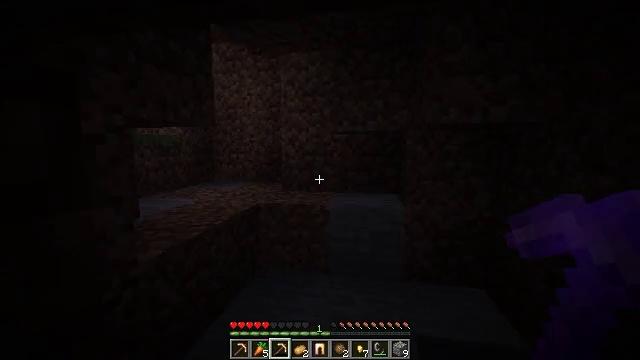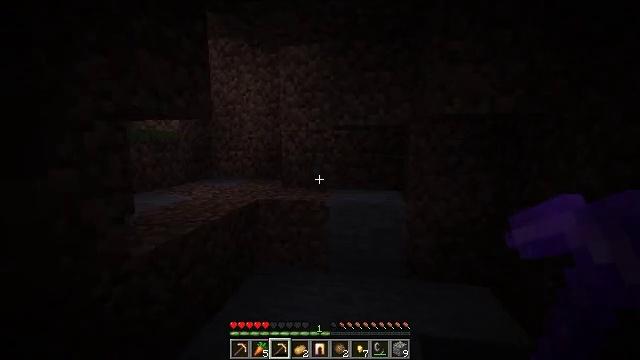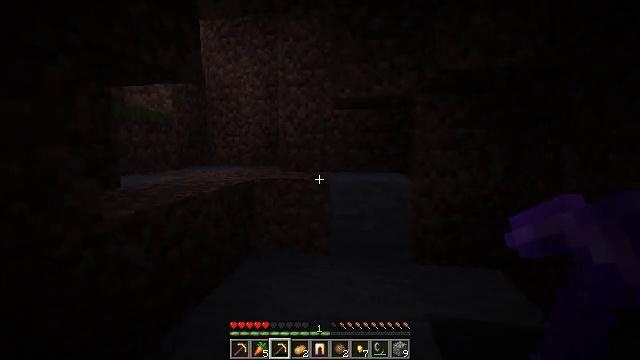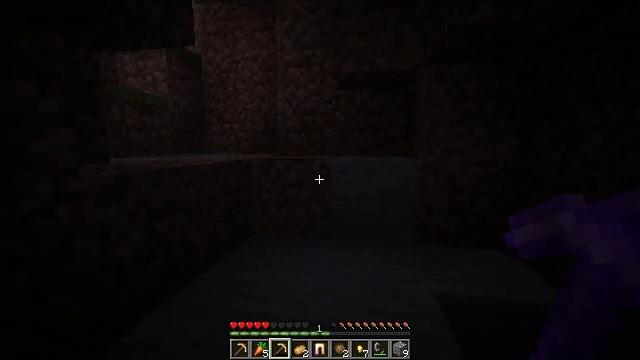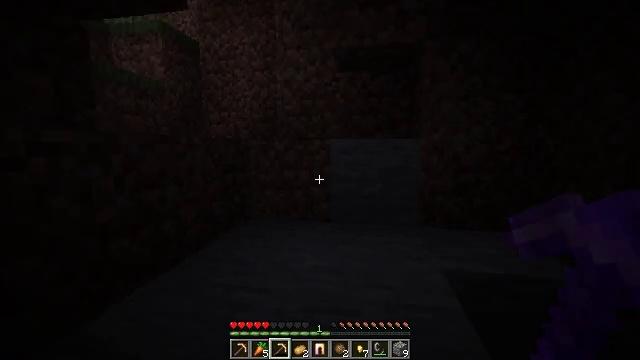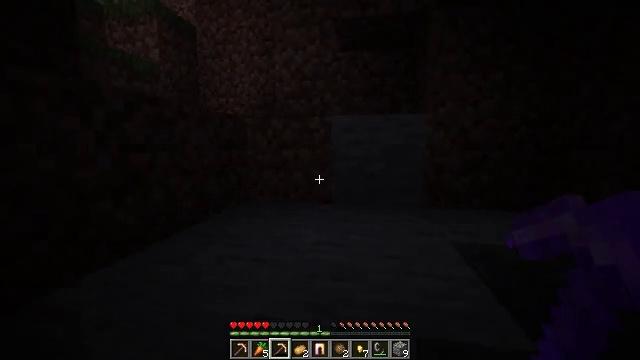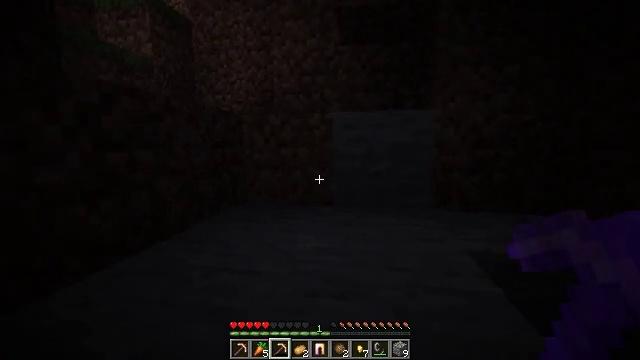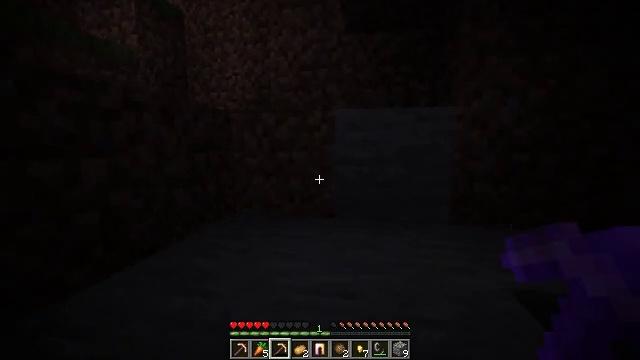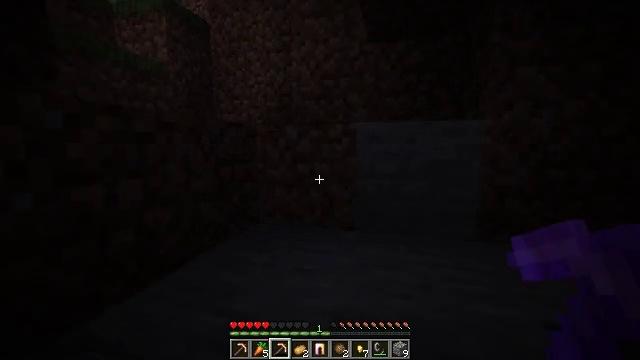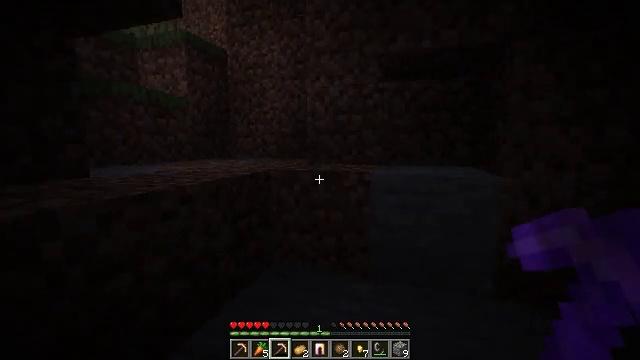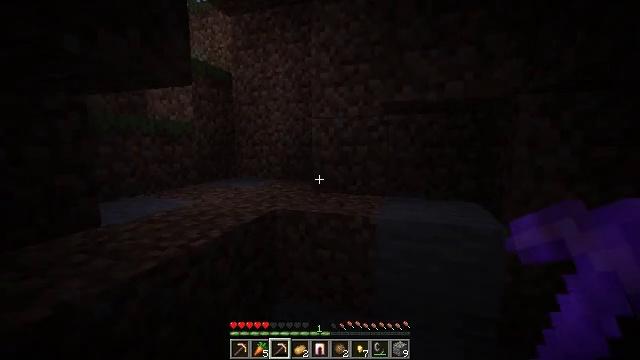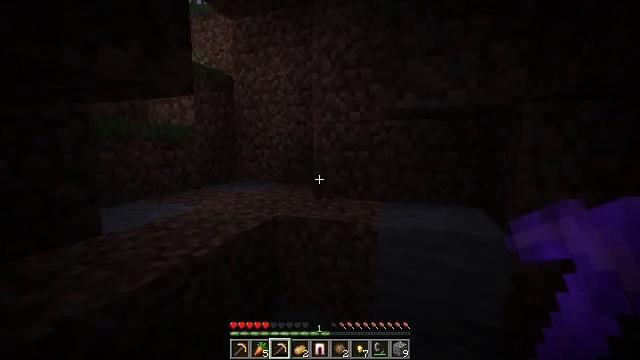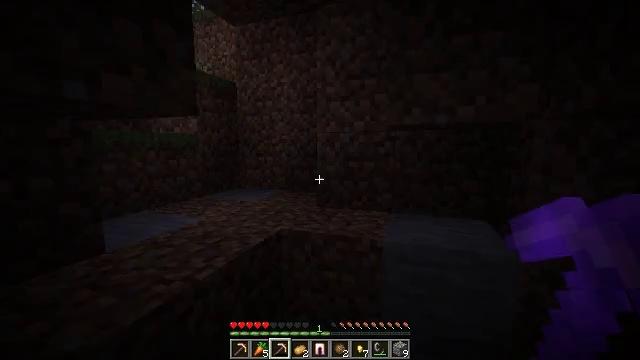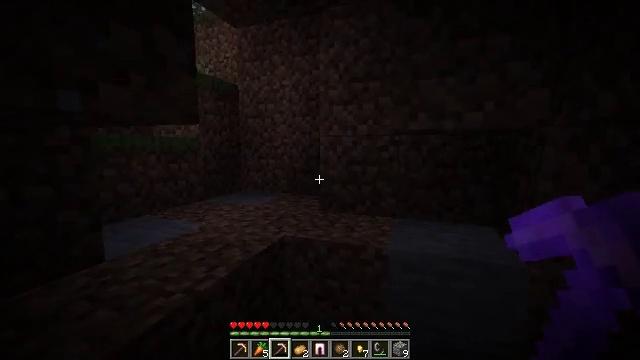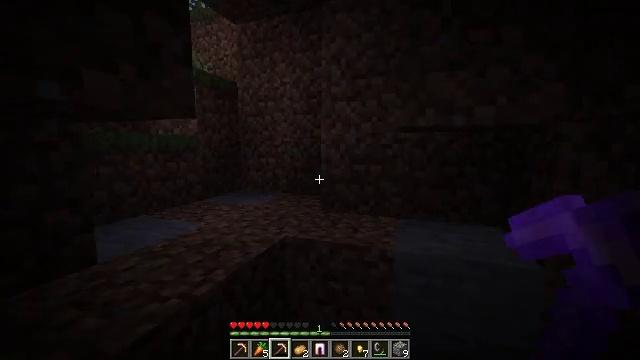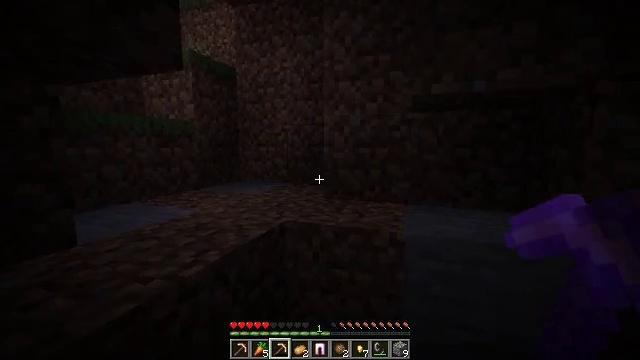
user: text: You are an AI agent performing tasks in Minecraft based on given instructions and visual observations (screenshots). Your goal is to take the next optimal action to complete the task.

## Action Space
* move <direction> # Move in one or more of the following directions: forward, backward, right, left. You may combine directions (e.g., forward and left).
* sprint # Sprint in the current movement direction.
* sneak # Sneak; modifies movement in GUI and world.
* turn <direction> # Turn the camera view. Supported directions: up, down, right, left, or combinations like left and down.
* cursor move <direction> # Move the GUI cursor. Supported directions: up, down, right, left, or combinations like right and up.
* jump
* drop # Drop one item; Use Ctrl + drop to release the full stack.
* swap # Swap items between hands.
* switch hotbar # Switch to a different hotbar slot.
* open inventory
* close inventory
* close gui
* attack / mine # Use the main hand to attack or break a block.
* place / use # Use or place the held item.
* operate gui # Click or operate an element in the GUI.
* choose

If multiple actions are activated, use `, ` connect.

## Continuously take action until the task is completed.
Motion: motion action
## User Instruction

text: Mine the stripped oak wood from a tree.
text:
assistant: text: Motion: move forward, jump
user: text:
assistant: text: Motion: move forward, jump
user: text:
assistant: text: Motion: move forward, jump
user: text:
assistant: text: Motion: move forward, jump
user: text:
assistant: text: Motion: move forward, jump
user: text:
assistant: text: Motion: move forward
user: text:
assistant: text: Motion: move forward
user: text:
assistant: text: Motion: move forward, turn left, jump
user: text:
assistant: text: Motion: move forward, turn left, jump
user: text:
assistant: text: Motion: move forward, jump
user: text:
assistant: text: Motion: move forward, jump
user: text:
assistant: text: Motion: move forward, jump
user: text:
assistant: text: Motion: move forward
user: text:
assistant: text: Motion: move forward
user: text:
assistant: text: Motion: move forward
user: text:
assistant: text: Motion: move forward
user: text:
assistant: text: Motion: move forward
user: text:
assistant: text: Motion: move forward
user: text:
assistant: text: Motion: move forward
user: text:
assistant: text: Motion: move forward, turn left
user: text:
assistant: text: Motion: move forward, turn left
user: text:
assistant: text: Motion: move forward, turn left
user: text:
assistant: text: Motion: move forward, turn left
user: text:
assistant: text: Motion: move forward, turn left and down, jump
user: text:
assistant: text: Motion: move forward, turn left and down, jump
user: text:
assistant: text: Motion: move forward, turn left and down, jump
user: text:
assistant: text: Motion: move forward, jump
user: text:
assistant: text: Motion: move forward
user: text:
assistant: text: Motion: move forward, turn left and down
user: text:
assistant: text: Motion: move forward, turn left and down